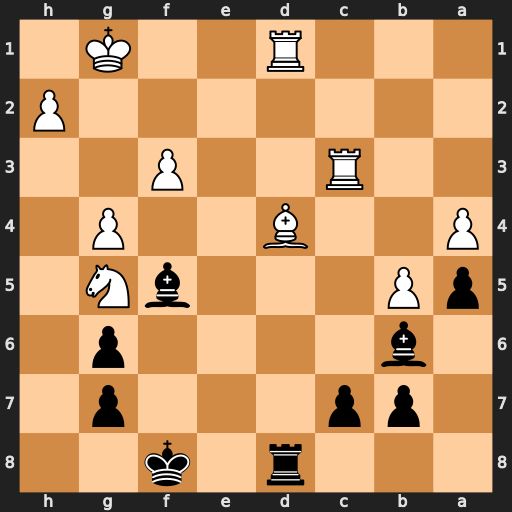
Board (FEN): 3r1k2/1pp3p1/1b4p1/pP3bN1/P2B2P1/2R2P2/7P/3R2K1
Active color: b
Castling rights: -
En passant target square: -
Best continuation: Rxd4 Rxd4 Bxd4+ Kf1 Bxc3 gxf5 gxf5